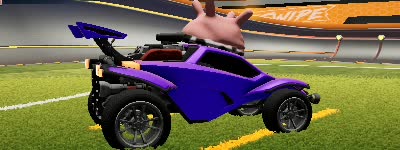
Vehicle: octane